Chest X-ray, AP view. Patient: 44 years old, sex M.
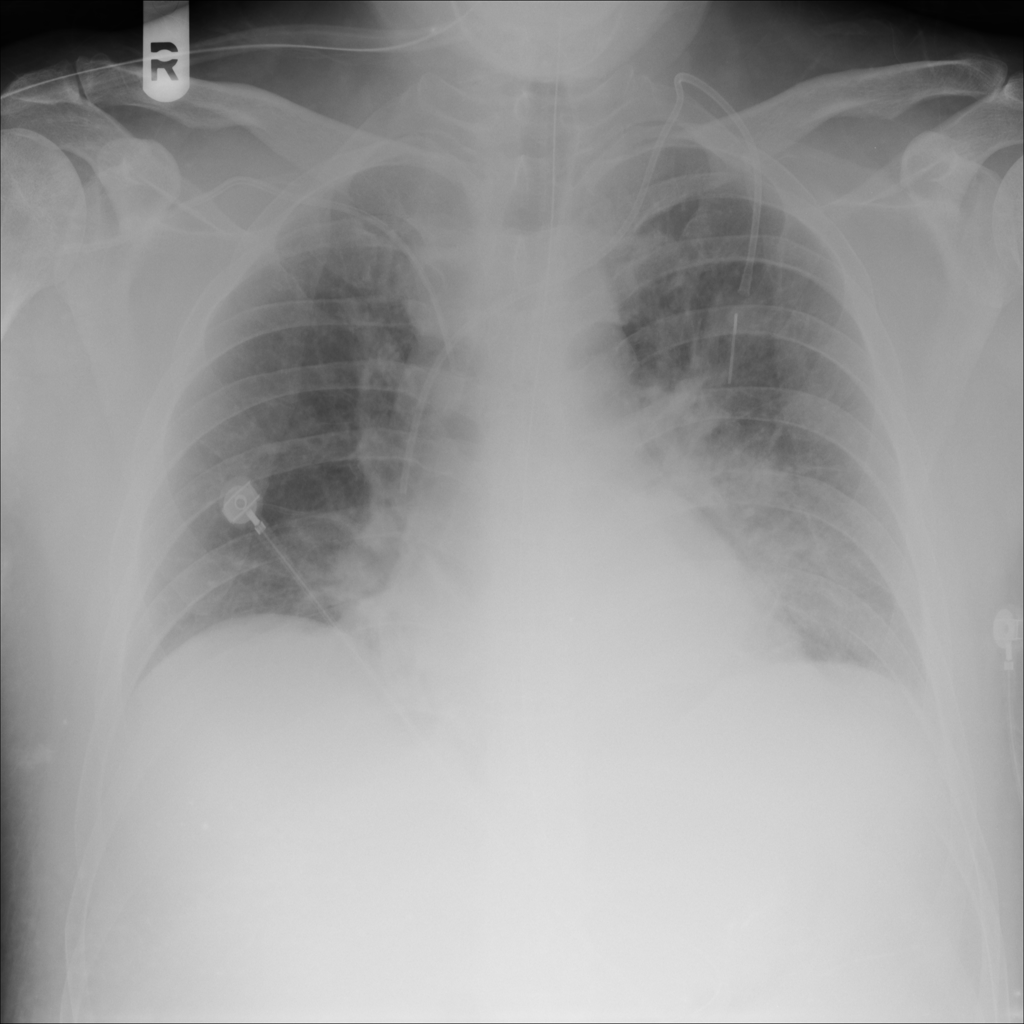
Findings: No Finding